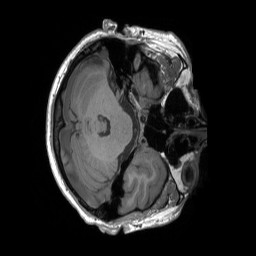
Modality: T1w
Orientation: axial
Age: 33
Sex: male